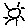
Label: sun